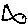
Label: fish